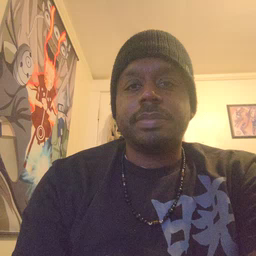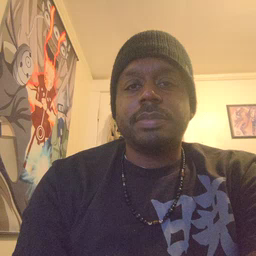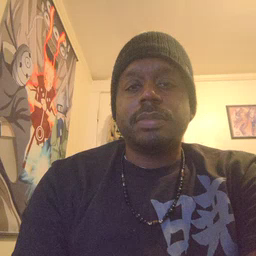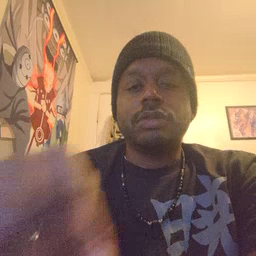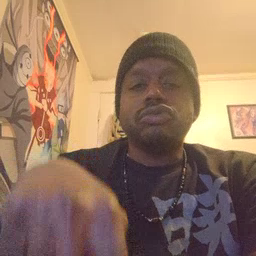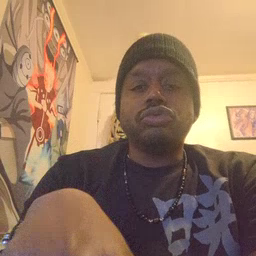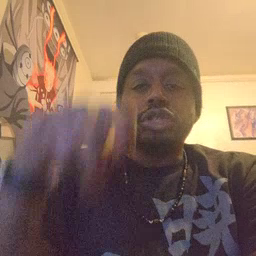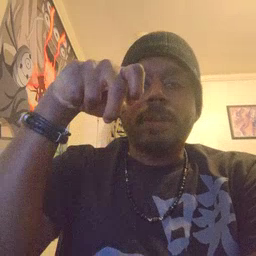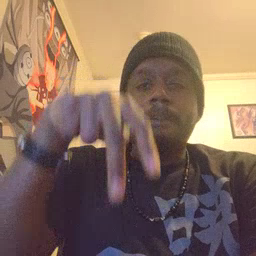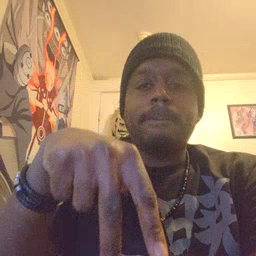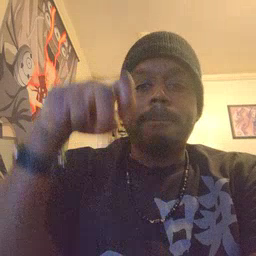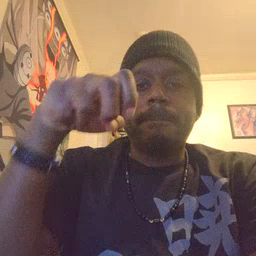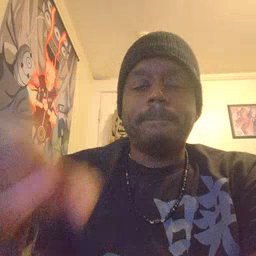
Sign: jump